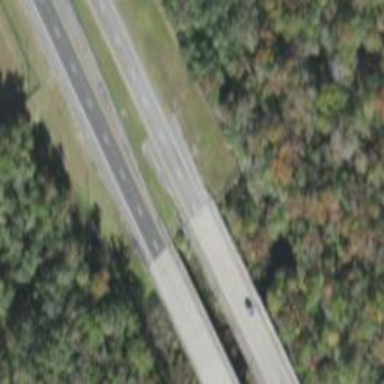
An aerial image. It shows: Primary highway bridge.